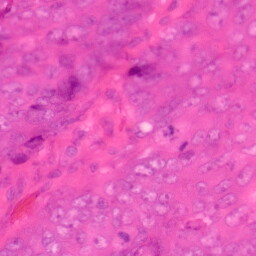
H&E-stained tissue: Colon